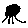
Label: tree